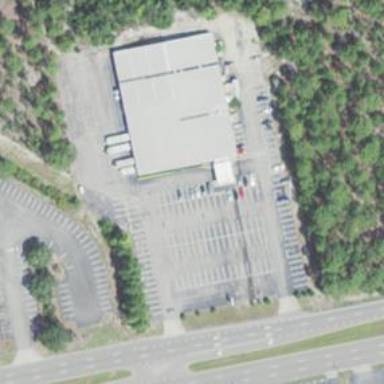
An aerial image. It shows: Building that houses bowling alley.